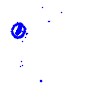
Particle: electron